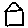
Label: house